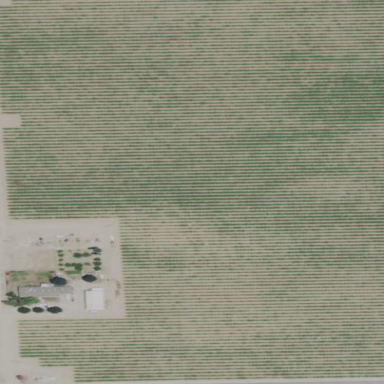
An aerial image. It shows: Vineyard growing grapes.